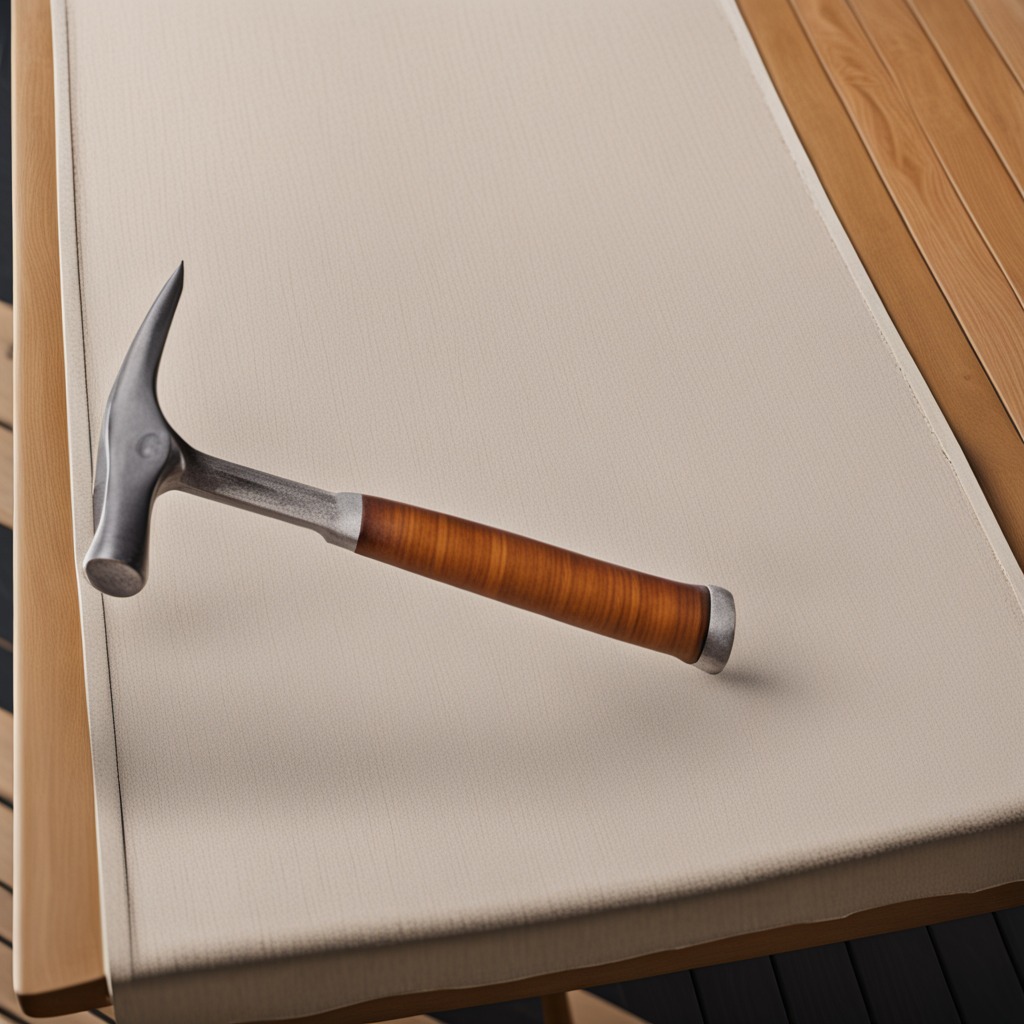
A hammer is lying on a wooden table in an outdoor workshop during daytime bright natural light soft shadows worn but beneath the cloth.